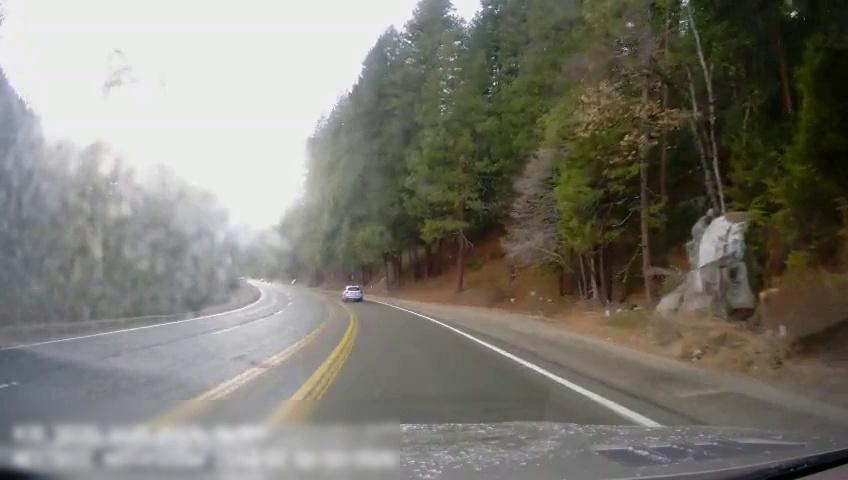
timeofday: Day
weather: Sunny
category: Drivable Space
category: Vehicles | SUV
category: Lanes | Alternate Lane
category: Lanes | Current Lane
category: Lanes | Opposite Lane
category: Lanes | Opposite Lane
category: Lanes | Opposite Lane
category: Lanes | Opposite Lane
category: Lanes | Opposite Lane